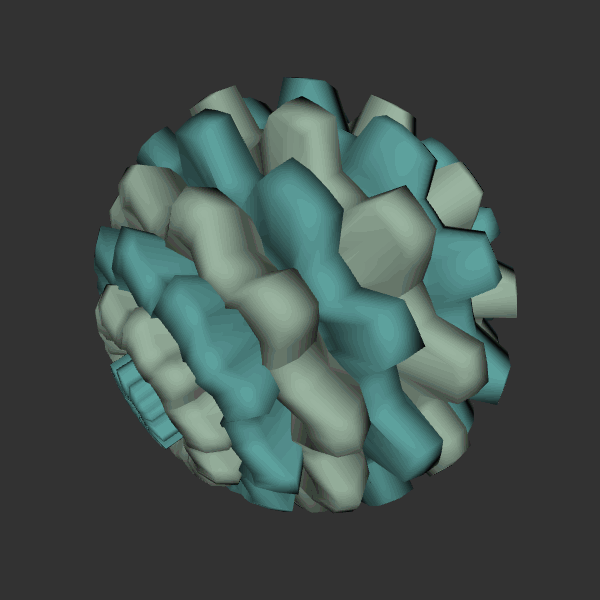
Background: dark